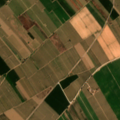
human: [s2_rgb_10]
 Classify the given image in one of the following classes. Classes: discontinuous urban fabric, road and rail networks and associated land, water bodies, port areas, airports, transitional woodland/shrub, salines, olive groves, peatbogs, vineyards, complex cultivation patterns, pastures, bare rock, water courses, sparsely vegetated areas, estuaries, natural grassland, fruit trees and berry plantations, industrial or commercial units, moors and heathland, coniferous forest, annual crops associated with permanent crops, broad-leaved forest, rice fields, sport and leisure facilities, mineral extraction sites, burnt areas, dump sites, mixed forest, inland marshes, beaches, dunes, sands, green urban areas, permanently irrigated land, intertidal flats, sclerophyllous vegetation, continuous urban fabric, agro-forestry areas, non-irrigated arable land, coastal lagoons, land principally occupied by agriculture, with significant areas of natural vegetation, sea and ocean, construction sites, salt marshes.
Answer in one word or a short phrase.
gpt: permanently irrigated land, vineyards